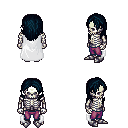
a pixel art fantasy rpg character, male body template, skeleton, white cape, magenta pants, raven long hairstyle, metal boots, four views (front, back, left, right), 2x2 character sprite sheet, small pixel art, hard edges, no anti-aliasing